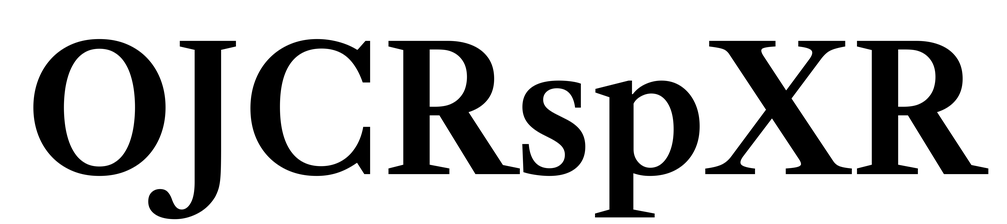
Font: LibreCaslonText_SemiBold